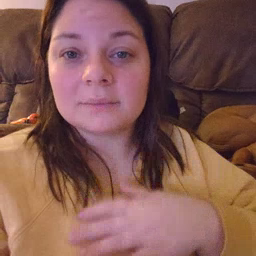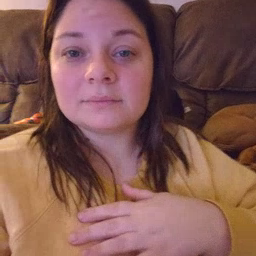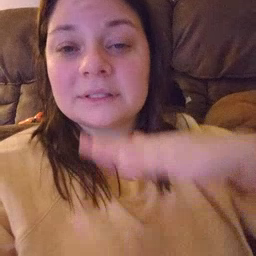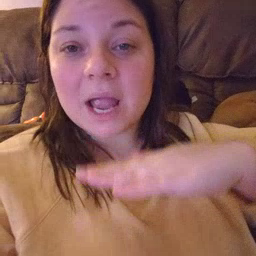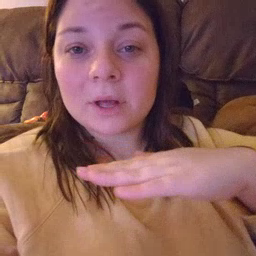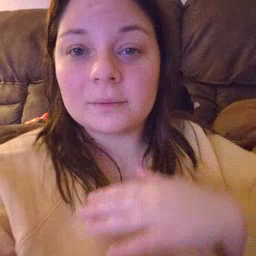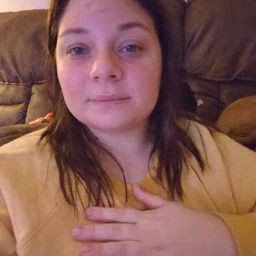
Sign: table